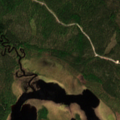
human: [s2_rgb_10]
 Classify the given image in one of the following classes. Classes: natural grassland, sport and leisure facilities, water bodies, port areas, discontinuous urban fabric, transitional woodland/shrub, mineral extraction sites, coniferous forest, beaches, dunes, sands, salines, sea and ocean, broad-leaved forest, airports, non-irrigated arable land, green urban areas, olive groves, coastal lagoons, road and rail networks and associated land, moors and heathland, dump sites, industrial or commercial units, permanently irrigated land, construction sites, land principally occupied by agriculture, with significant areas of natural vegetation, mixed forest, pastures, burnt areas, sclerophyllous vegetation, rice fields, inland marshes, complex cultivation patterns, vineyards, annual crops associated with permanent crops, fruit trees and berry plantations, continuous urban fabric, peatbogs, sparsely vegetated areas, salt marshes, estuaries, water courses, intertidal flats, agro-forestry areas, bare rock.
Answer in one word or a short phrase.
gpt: coniferous forest, water bodies